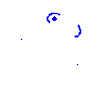
Particle: proton